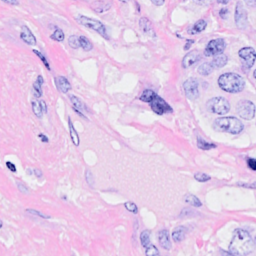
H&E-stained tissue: Breast